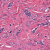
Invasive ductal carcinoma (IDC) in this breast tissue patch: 1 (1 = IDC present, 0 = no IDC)